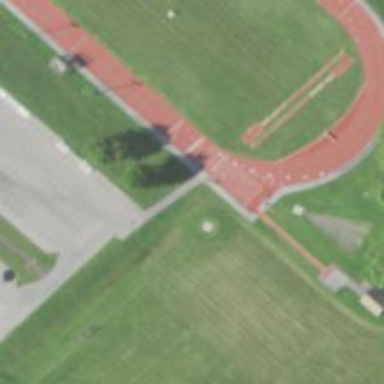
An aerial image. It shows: Track in leisure land.